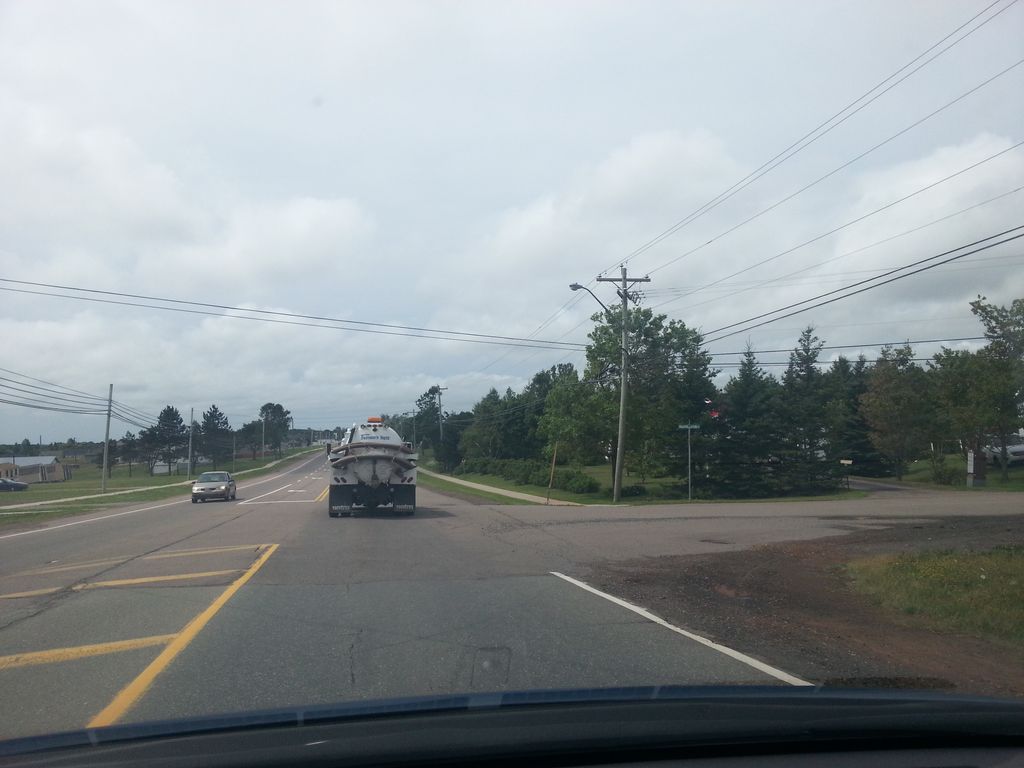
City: charlottetown